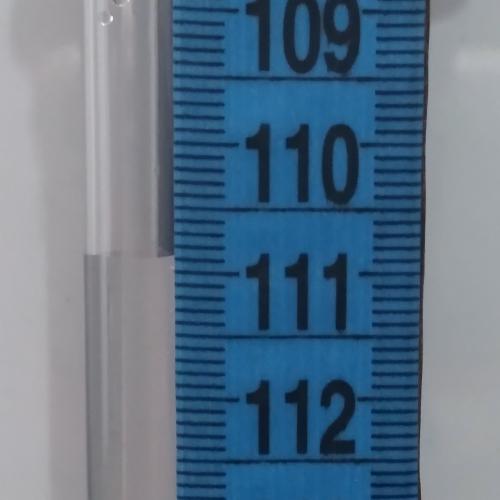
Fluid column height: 110.9 cm